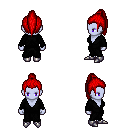
a pixel art fantasy rpg character, female body template, dark elf, purple skin, gray robe, white pants, red long topknot hairstyle, metal boots, four views (front, back, left, right), 2x2 character sprite sheet, small pixel art, hard edges, no anti-aliasing